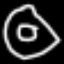
Label: donut